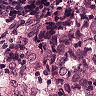
Metastatic tissue present: yes